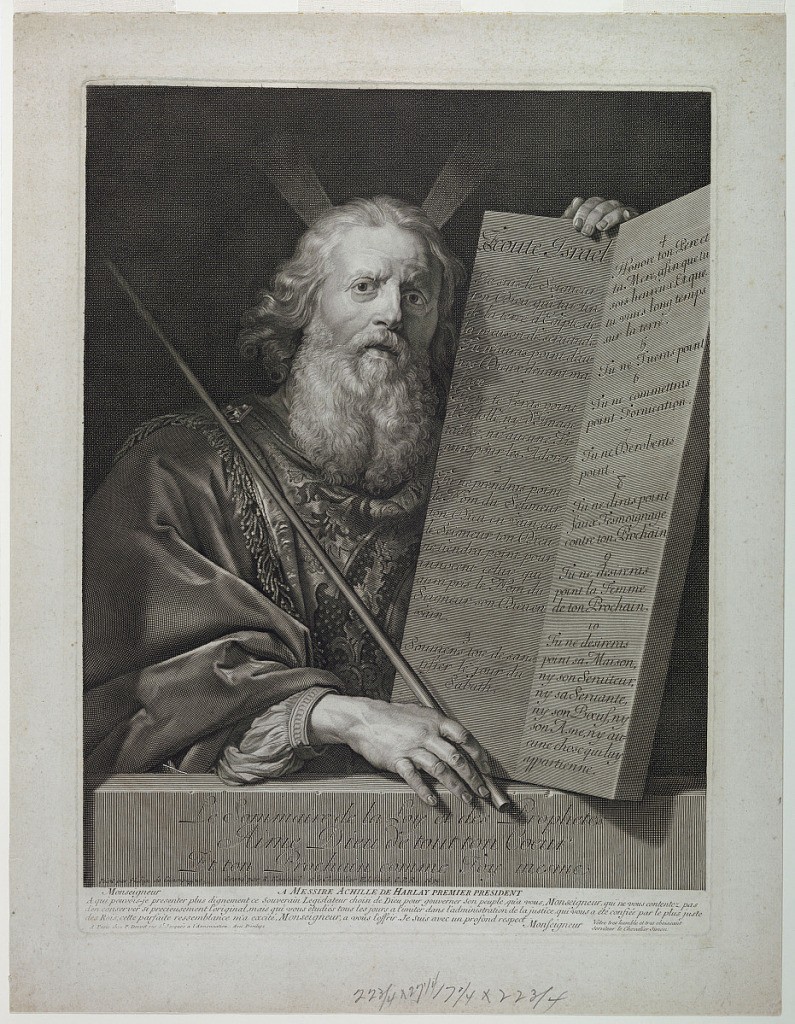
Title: Moses
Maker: Robert Nanteuil, French, 1623 – 1678
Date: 1699
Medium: Etching on paper in black ink
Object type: Print
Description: Half-figure of Moses seen standing behind a barrier. He holds up the tablet of law in his left hand. His head in three-quarter view to right; a halo around it.